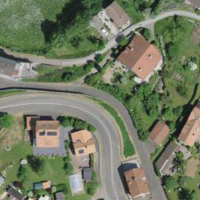
EUNIS habitat code: 54
Species observed at this site:
Silene dioica